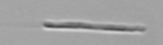
Label: Leptocylindrus